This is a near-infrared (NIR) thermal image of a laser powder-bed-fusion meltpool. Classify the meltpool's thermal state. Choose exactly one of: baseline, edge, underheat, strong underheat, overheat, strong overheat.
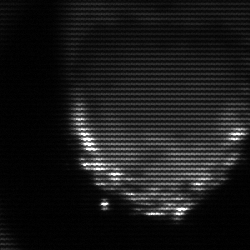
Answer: edge